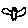
Label: bird